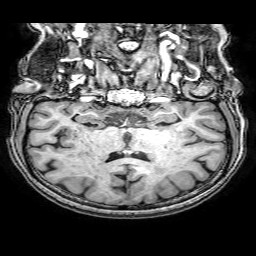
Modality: T1w
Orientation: sagittal
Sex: female
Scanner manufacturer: philips
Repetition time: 0.008096 s
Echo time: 0.0037 s